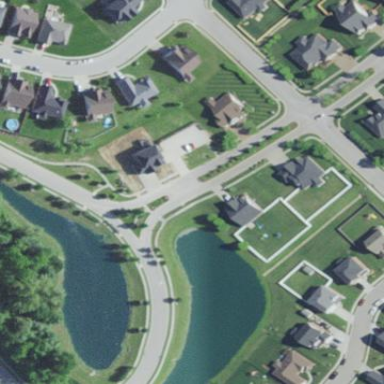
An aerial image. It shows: Asphalt road in residential area.